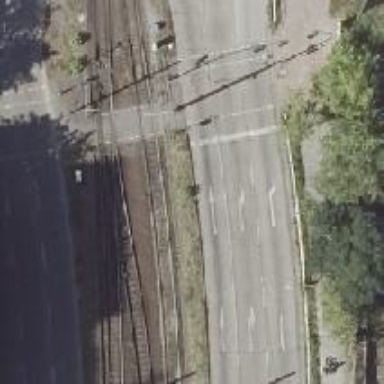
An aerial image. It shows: Secondary road with concrete surface and lane markings.